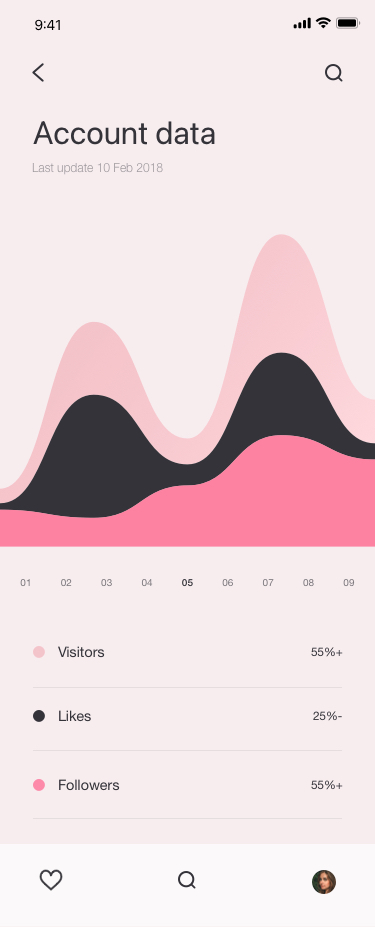
Text in this UI design:
55%+
Visitors
25%-
Likes
55%+
Followers
01
02
03
04
05
06
07
08
09
Account data
Last update 10 Feb 2018